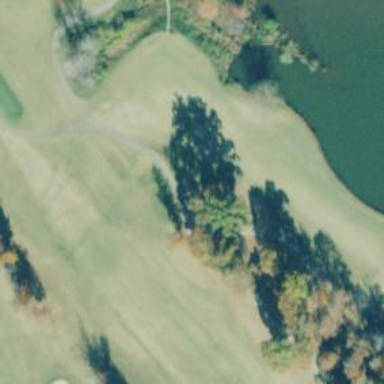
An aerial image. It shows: Path designated for golf carts.